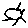
Label: sun